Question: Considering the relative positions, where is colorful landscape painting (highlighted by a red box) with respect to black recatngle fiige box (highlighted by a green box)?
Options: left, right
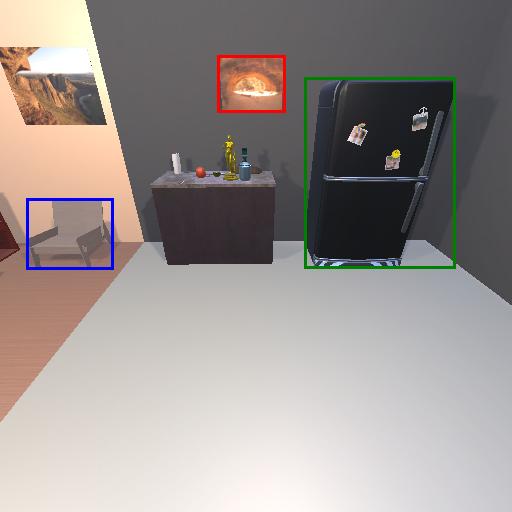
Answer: left